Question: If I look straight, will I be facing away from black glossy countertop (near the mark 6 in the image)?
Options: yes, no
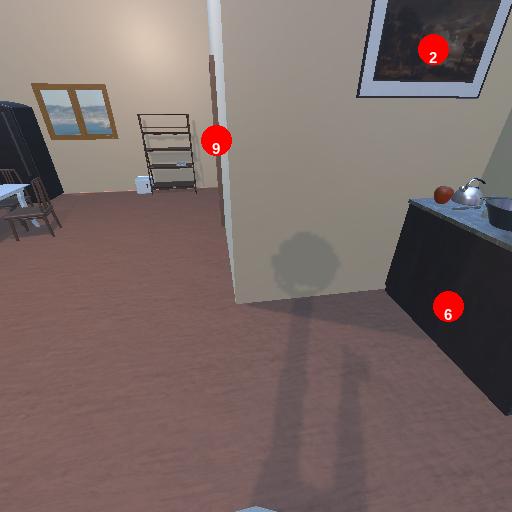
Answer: yes